Question: I'm working in a Windows C++ application to work with point clouds. We use the 'PCL' library along with 'Qt' and 'OpenSceneGraph'. The computer has 4 GB of RAM.
If we load a lot of points (for example, 40 point clouds have around 800 million points in total) the system goes crazy.
The app is almost unresponsive (it takes ages to move the mouse around it and the arrow changes to a circle that keeps spinning) and in the task manager, in the tab, I got this output:
goes up to 3,97 GB, almost the total of the system.
0

I have checked this posts: <URL> and with the 'MEMORYSTATUSEX' version, I got the memory info.
The idea here is, before loading more clouds, check the memory available. If the "weight" of the cloud that we're gonna load is bigger than the available memory don't load it, so the app won't freeze and the user has the chance to remove older clouds to free some memory. It's worth to note that no exceptions are thrown, the worst scenario I got was that Windows killed the app itself, when the memory was insufficient.
Now, is this a good idea? Is there a canonical way to deal with this thing?
I would be glad to hear your thoughts on this matter.
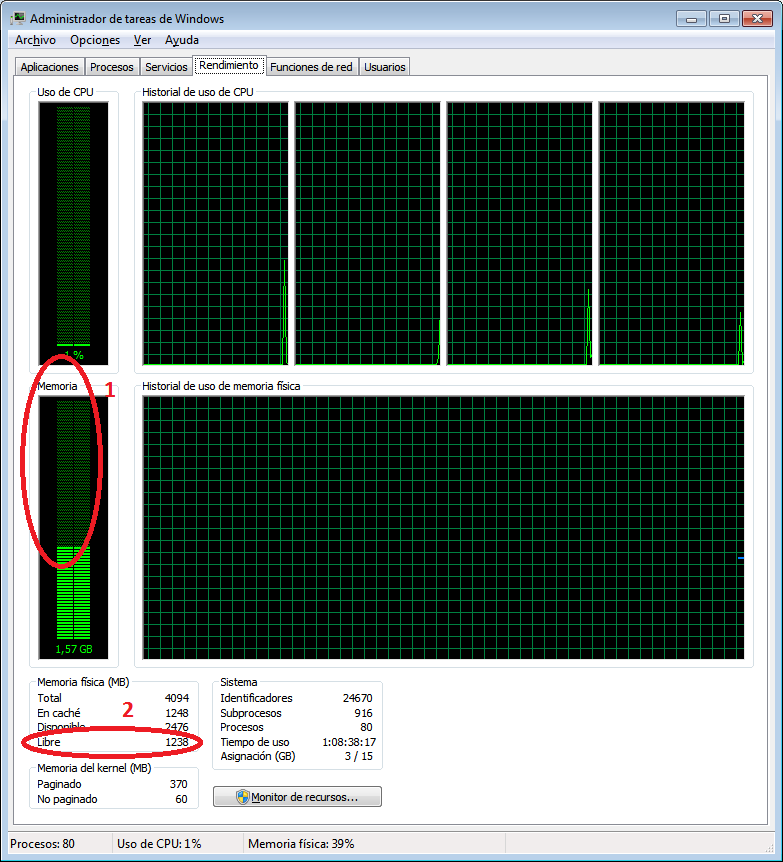
Answer: Your view is from a different direction from the usual approach to similar problems.
Normally, one would probably allocate then attempt to lock in physical memory the space they needed. ('mlock()' in POSIX, 'VirtualLock()' in WinAPI). The reasoning is that even if the system has enough available physical memory at the moment, some other process could spawn the next moment and push part of your resident set into swap.
This will require you to use a custom allocator as well as ensure that your process has permission to lock down the required number of pages.
Read here for a start on this: <URL>